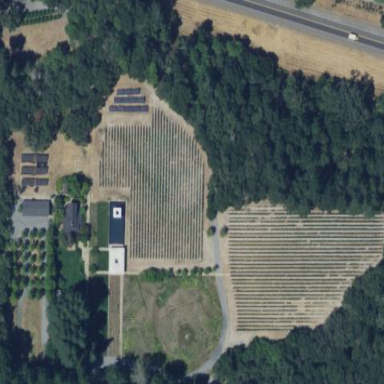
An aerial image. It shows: Vineyard growing wine grapes.